Current action and preconditions to check: trajectory_clear

Your task: For each precondition in the list above, predict whether it will hold at this action.

Consider the current scene as observed from the mobile robot's camera, and analyze the predicted future states of all dynamic agents (e.g., people, animals, vehicles, or any moving entities) within the NEXT SECOND.

IMPORTANT: Only answer "very likely" if you are absolutely certain—based on strong, clear evidence—that a dynamic agent will violate the precondition in the predicted future state. Do NOT answer "very likely" for unlikely, ambiguous, or low-probability risks.

Ask yourself for each precondition: Is there a high probability, with clear and convincing evidence, that the predicted future states of any dynamic agent will interfere with the predicted future state of the currently executing action within the NEXT SECOND, causing that precondition to fail?

Assess the risk level based on these predictions. Use "likely" or "very likely" if motions create a clear risk of interference.

Use "neutral" or "improbable" if agents are nearby but their predicted paths are clearly diverging or non-conflicting.

Failure Risk Categories: "very improbable", "improbable", "neutral", "likely", "very likely"

Answer Format: Output ONLY the probability_of_failure value from these categories: "very improbable", "improbable", "neutral", "likely", "very likely"

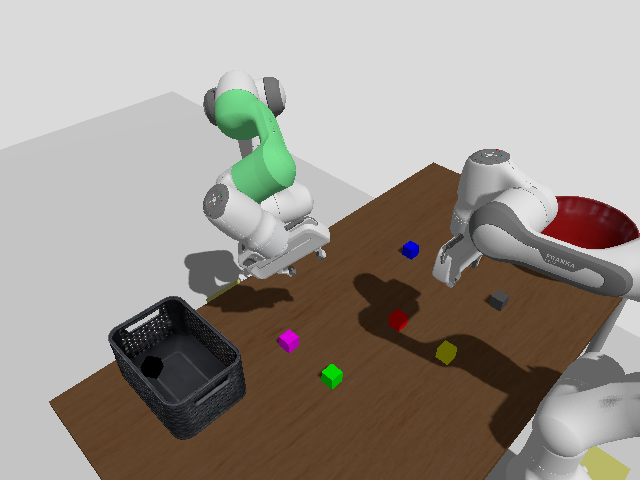

Answer: improbable